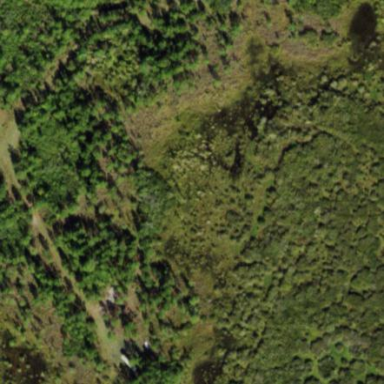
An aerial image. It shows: Marsh wetland.